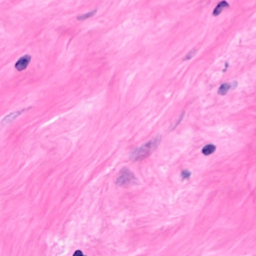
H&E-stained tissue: Breast